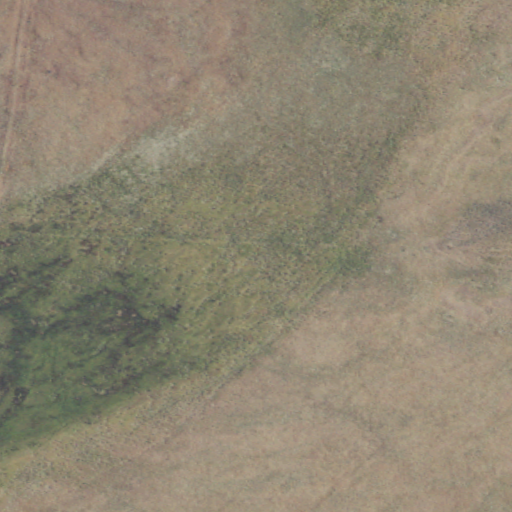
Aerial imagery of plain(s) in Washington named The Horseshoe containing grassland and shrub